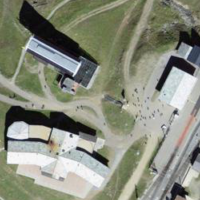
EUNIS habitat code: 54
Species observed at this site:
Oenanthe oenanthe
Gypaetus barbatus
Turdus philomelos
Emberiza citrinella
Anthus spinoletta
Dendrocopos major
Turdus viscivorus
Buteo buteo
Prunella collaris
Anthus pratensis
Lagopus muta
Alauda arvensis
Erithacus rubecula
Cuculus canorus
Phoenicurus ochruros
Sitta europaea
Nucifraga caryocatactes
Phoenicurus phoenicurus
Garrulus glandarius
Certhia familiaris
Tichodroma muraria
Falco tinnunculus
Corvus corax
Picus viridis
Ficedula hypoleuca
Periparus ater
Minuartia recurva
Motacilla cinerea
Cyanistes caeruleus
Lophophanes cristatus
Linaria cannabina
Troglodytes troglodytes
Pyrrhula pyrrhula
Streptopelia decaocto
Accipiter gentilis
Montifringilla nivalis
Fringilla coelebs
Passer domesticus
Turdus torquatus
Ptyonoprogne rupestris
Carduelis carduelis
Turdus merula
Saxicola rubetra
Emberiza cia
Parus major
Turdus pilaris
Regulus regulus
Pyrrhocorax graculus
Aquila chrysaetos
Motacilla alba
Delichon urbicum